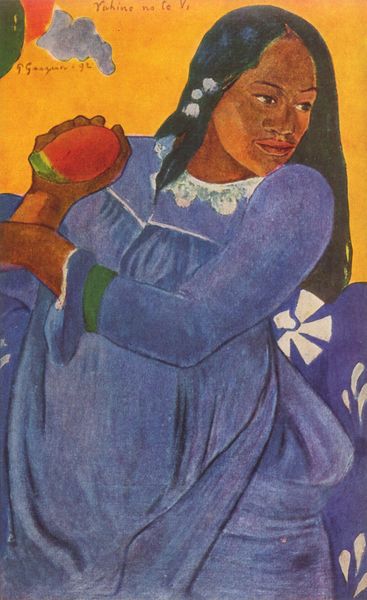
Titel: Tahitierin mit Mango
Künstler: Paul Gauguin
Standort: Baltimore (Maryland)
Institution: Baltimore Museum of Art
Schlagwörter: blau, blätter, gemälde, weiß, gelb, grün, mädchen, blume, blumen, braun, brust, frau, haar, kleid, mund, nase, orange, schmuck, schwarz, blick, blüten, rot, wolke, muster, tanz, jung, wand, arm, augen, band, falten, gesicht, kragen, lang, spitze, ärmel, bildnis, portrait, porträt, signatur, sonne, gewand, haare, sessel, spitzen, augenbrauen, kinn, lippen, scheitel, frucht, früchte, liebe, sofa, blue, chair, hands, red, white, women, black, collar, dark, dress, face, falte, female, gold, green, hair, lace, nose, painting, woman, yellow, flowers, oil painting, pattern, picture, brown, faltenwurf, erotik, exotik, umriss, gauguin, melone, farbige, schwarze, südsee, paul, portrai, böau, armband, armreif, hand, dunkelhäutig, african, flower, gaugin, cloud, fruit, skin, sky, background, girl, head, sun, eyes, flat, flowing, traube, look, post-impressionism, purple, chin, fabric, mother, mouth, gree, french, writing, smile, handschrift, bright, grape, arms, music, shoulder, mango, inscription, colorful, colors, signature, artist, paul gauguin, paul gaugin, tahiti, eye, floral, yello, haara, beautiful, lips, long hair, pearls, blue dress, asian, native, bilnis, black hair, cheek, eyebrows, gaugain, südamerika, africa, forehead, dance, dancing, exotic, standing, body, african american, schwarzes haar, eingeborene, haiti, fremd, text, einheimische, blumr, sleeves, cuff, schwarze frau, kubismus, offene haare, taiti, gogin, haitierin, polinesierin, polynesierin, holding, cuffs, pregnant, e, pear, schwanger, schmutzige kleidung, portret, schwift, brows, negro, polynesian, black woman, firl, paintin, beads, weisse muster, orangscher hintergrund, tribe, papaya, insland, island queen papaya beauty, blue purple orange red, with, trbal, caribic, yahin, yahins, yahine, indeginous, gaigin, impreion, melomne, clausonism